Question: I have one mvc application , in that i created one form that user will be able to fill it online. in that form i used multiple text boxes and input file tag for user's photo . i also created model , first see this Sampleform.cshtml view
'''
@model OnlineFilling.Models.ConsumerModel
<div class="row">
<div class="row" style="width:90%; margin-left:45px">
<div class="row">
<div class="row">
<div class="row" >
<div class="col-sm-3"><h4>Consumer Name:</h4> </div>
<div class="col-sm-2"><input type="text" class="input-sm" id="txtConsumerFirstName" placeholder="First Name" style="width:200px;"/></div>
</div>
<br />
<div class="row">
<div class="col-sm-15">
<div class="col-sm-3"><h4>Father/Husband/WifeName:</h4> </div>
<div class="col-sm-2"><input type="text" class="input-sm" id="txtParentsFirstName" placeholder="First Name" style="width:200px"/></div>
</div>
<br />
<div class="row">
<div class="col-sm-15">
<div class="col-sm-3"><h4>Mother Name:</h4></div>
<div class="col-sm-2"><input type="text" class="input-sm" id="txtMotherFirstName" placeholder="First Name" style="width:200px"/></div>
</div>
<br />
<div class="row">
<div class="col-sm-15">
<div class="col-sm-3"><h4>Upload photo And Signature</h4></div>
<div class="col-sm-3">
<fieldset class="scheduler-border" style="background-color:#fff">
<legend class="scheduler-border">Consumer Photo</legend>
<input type="file" id="ConsumerPic" value="Photo" onchange="getfilename(this);"/>
</fieldset>
</div>
<div class="col-sm-3">
<fieldset class="scheduler-border" style="background-color:#fff">
<legend class="scheduler-border">Consumer Sign</legend>
<input type="file" id="ConsumerSign" value="Signature" />
</fieldset>
</div>
</div>
</div>
<br />
.
.
.
.
<div class="row">
<div class="col-sm-2"><h4>Account No</h4></div>
<div class="col-sm-2"><input type="text" id="txtAccount" class="input-sm" /></div>
<div class="col-sm-1"> <h4>Bank I.f.S Code</h4></div>
<div class="col-sm-2"><input type="text" id="txtIFS" class="input-sm" /></div>
</div>
</div>
</div>
</div>
</div>
</form>
'''
then this is my HomeController
'''
[HttpPost]
public ActionResult SampleForm(ConsumerModel objModel, int ConID, string consumerfN, string ConGaurdian, string ConMother, int AcntNum, string conIfS)
{
var ImgfileName = Path.GetFileName(objModel.file1.FileName);
WebImage img = new WebImage(ImgfileName);
string imageName = ConID + "_" + consumerfN + "_" + conCity+"_ProfPic";
var path = Path.Combine(Server.MapPath("~/FileManager"), imageName);
if (img.Width > 450 || img.Width<450)
{
img.Resize(450, 450);
img.Save(path);
}
img = new WebImage(ConSign.InputStream);
string SignName = ConID + "_" + consumerfN + "_" + conCity + "Signture";
var SignPath = Path.Combine(Server.MapPath("~/FileManager"), imageName);
if (img.Width > 800 || img.Height > 300)
{
img.Resize(800, 300);
img.Save(SignPath);
}
consumerModel.ConsumerFName = consumerfN;
consumerModel.GaurdianName = ConGaurdian;
consumerModel.MotherName = ConMother;
consumerModel.AccountNo = AcntNum;
consumerModel.IFScode = conIfS;
consumerModel.PhotoPath = path;
consumerModel.Signature = SignPath;
bool TotalInfo = Middleclass.GetConsumerInfo(consumerModel);
return RedirectToAction("SampleForm");
}
'''
this one is my model
'''
public class ConsumerModel
{
public int Id { get; set; }
public string ConsumerFName { get; set; }
public string ConsumerMName { get; set; }
public string ConsumerLName { get; set; }
public string GaurdianName { get; set; }
public string MotherName { get; set; }
public string Qualification { get; set; }
public System.DateTime DOB { get; set; }
public int Age { get; set; }
public string MarriedStatus { get; set; }
public string BloodGroup { get; set; }
public string Address { get; set; }
public string City { get; set; }
public string District { get; set; }
public string State { get; set; }
public int PINcode { get; set; }
public Nullable<int> Telephone { get; set; }
public int Mobile { get; set; }
public string E_Mail { get; set; }
public string PANno { get; set; }
public string AdharNumber { get; set; }
public string AvailableOn { get; set; }
public int MobileNumberAv { get; set; }
public string CompanyGrp { get; set; }
public int AccountNo { get; set; }
public string IFScode { get; set; }
public string BankAddr { get; set; }
public string PhotoPath { get; set; }
public string Signature { get; set; }
public string Gender { get; set; }
public string Nationality { get; set; }
public HttpPostedFileBase file1 { get; set; }
public HttpPostedFileBase file2 { get; set; }
}
'''
but finally i used ajax call to send data it will execute correctly but it not sent file tag value to controller, then i used
> @using (Html.BeginForm("Sampleform", "home", FormMethod.Post, new {enctype="multipart/form-data"}))
then it will raise this error like..

so please can you suggest me to solve this error...........??????
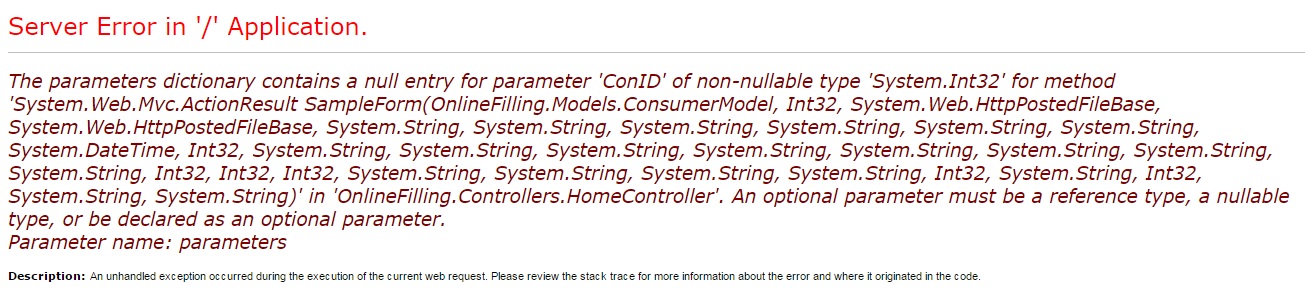
Answer: I hope your solved your problem since July, but I post my answer for the next ones :
I solved this problem by adding a name tag at the input field.
try :
'''
<input type="file" id="ConsumerPic" value="Photo" name="file" onchange="getfilename(this);"/>
'''
instead of :
'''
<input type="file" id="ConsumerPic" value="Photo" onchange="getfilename(this);"/>
'''
I hope this will help some :)